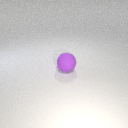
large purple rubber sphere